Field crop: maize
Growth stage: 1
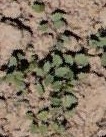
Species: convolvulus